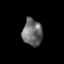
Tissue: skin
Cell type: Epithelial cells
Senescence score: 0.2832
Nuclear area (px): 521
Mean DAPI intensity: 107.885